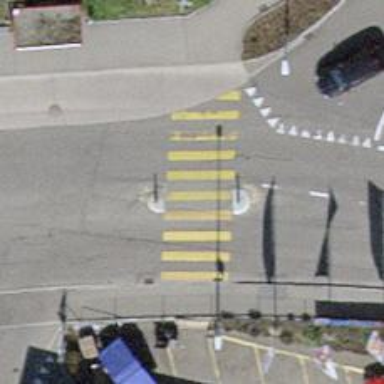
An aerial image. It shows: Zebra crossing with pedestrian island.